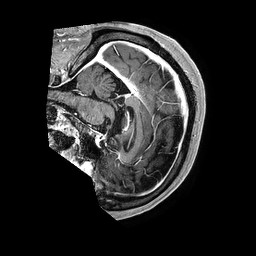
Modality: T1w
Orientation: sagittal
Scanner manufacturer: philips
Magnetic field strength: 3 T
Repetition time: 0.006582 s
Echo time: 0.002943 s